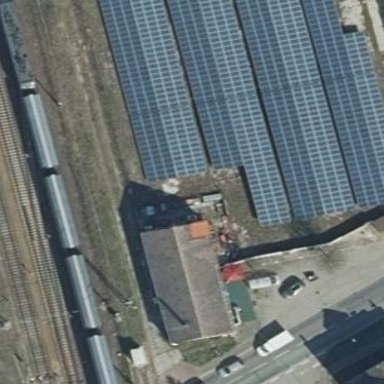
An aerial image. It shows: Industrial area with solar power plant.